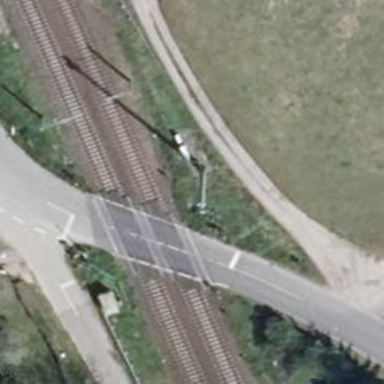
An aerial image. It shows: Railway signal.